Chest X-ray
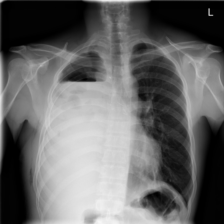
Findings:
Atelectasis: negative
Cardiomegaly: negative
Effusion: negative
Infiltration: negative
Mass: positive
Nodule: negative
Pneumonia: negative
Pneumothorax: negative
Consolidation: negative
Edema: negative
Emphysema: negative
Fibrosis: negative
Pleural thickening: negative
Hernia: negative